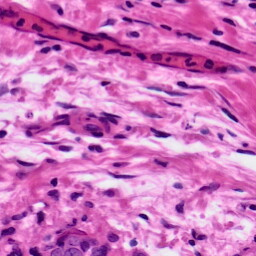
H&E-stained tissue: Ovarian